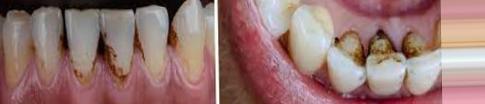
Condition: Tooth Discoloration